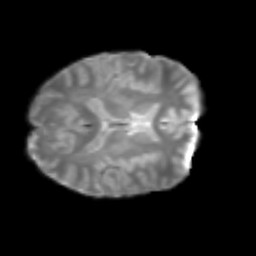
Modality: T2w
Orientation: axial
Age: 22
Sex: female
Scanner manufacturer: siemens
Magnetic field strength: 3 T
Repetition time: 2.3 s
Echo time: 0.085 s